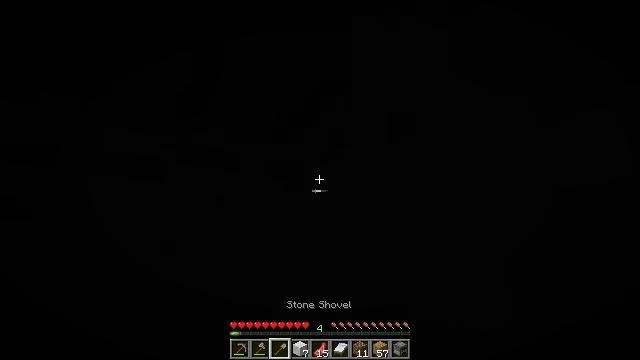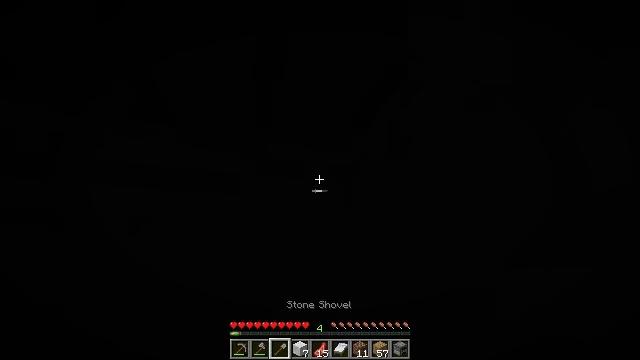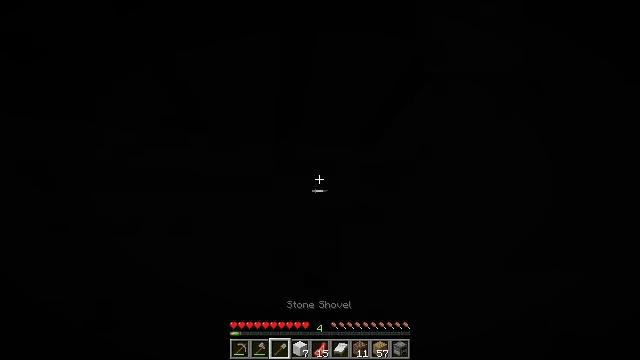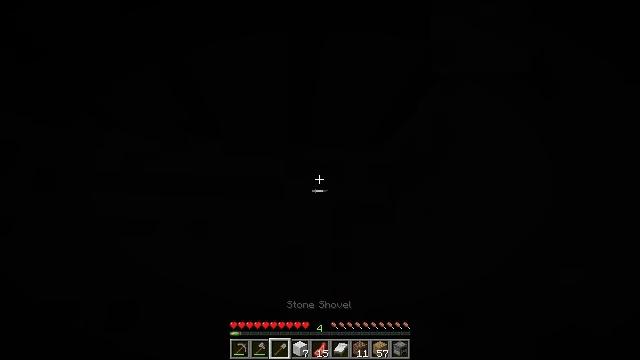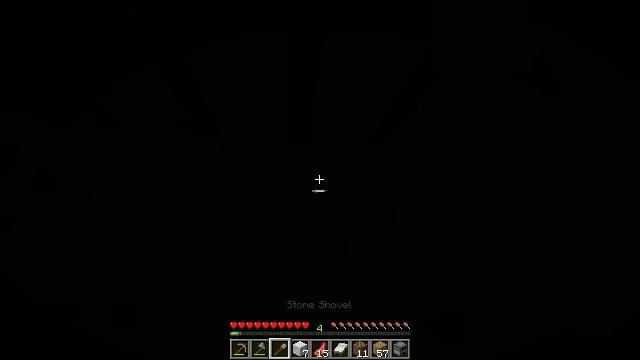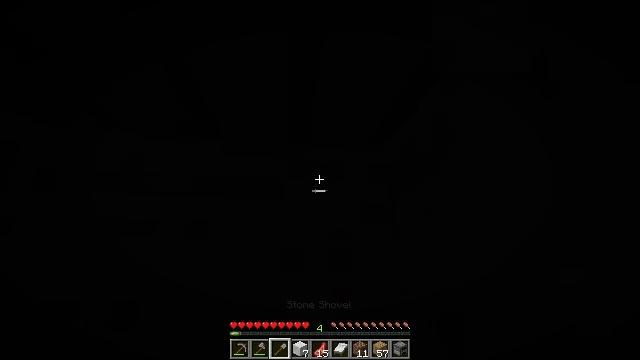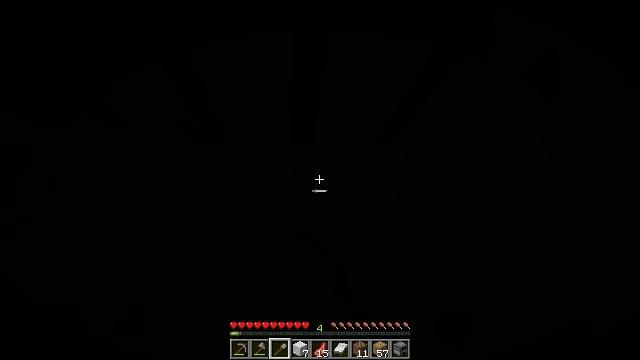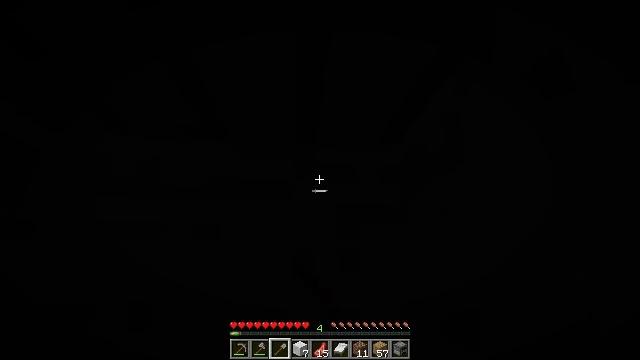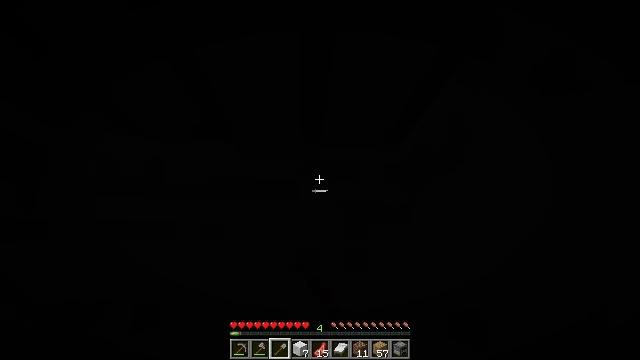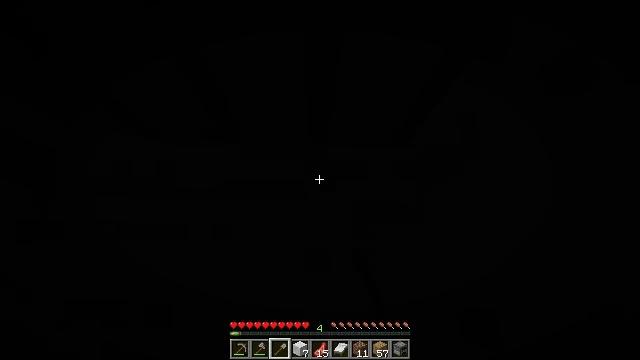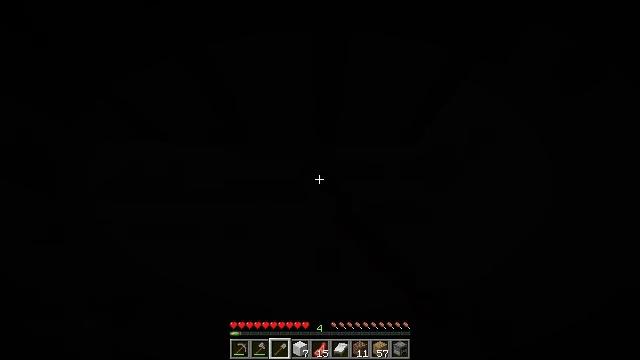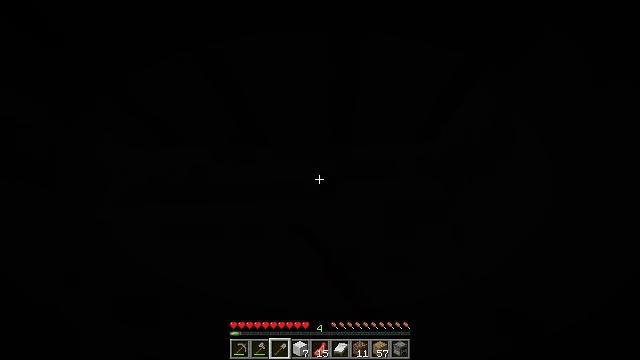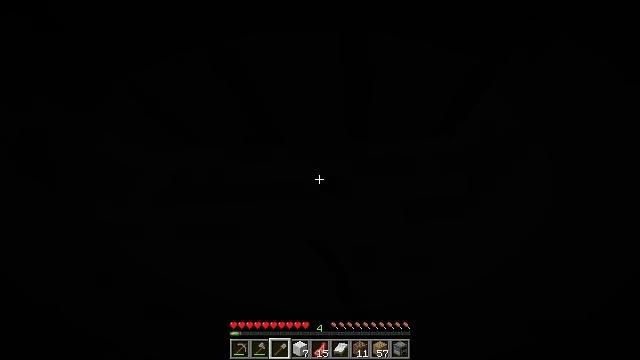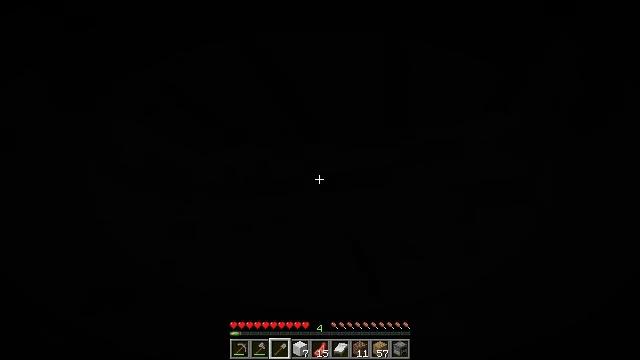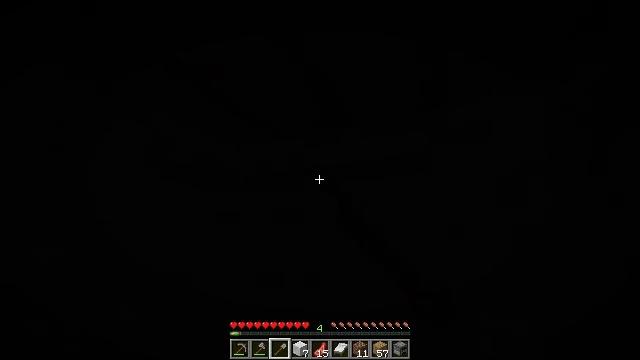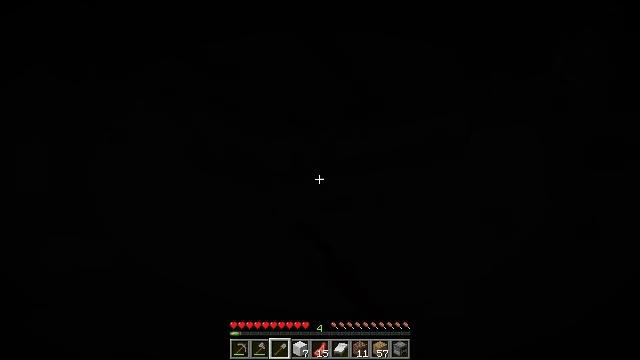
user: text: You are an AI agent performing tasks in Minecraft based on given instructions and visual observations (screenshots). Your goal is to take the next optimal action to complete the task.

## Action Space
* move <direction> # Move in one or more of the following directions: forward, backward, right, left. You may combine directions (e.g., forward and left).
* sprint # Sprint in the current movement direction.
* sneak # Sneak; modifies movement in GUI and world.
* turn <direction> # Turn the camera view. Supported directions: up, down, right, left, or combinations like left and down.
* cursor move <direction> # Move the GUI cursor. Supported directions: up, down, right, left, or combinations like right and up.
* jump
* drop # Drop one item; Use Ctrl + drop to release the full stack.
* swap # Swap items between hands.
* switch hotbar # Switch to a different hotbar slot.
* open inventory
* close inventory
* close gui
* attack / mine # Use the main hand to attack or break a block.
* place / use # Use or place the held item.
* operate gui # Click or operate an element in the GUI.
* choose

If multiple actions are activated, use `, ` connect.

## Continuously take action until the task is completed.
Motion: motion action
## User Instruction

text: Recycle the crafting table.
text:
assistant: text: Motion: turn left, attack / mine
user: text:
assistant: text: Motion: turn left, attack / mine
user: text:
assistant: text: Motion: turn left, attack / mine
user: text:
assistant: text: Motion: attack / mine
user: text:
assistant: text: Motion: attack / mine
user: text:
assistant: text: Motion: turn left, attack / mine
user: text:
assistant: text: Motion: attack / mine
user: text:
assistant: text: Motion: turn left, attack / mine
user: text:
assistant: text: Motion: turn left, attack / mine
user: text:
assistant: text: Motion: turn left, attack / mine
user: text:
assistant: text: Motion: turn left, attack / mine
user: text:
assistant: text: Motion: turn left, attack / mine
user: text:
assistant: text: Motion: turn left and down, attack / mine
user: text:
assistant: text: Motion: turn left and down, attack / mine
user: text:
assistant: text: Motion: turn left and down, attack / mine
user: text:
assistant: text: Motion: turn left and down, attack / mine
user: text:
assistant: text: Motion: turn left, attack / mine
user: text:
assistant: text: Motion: turn left and down, attack / mine
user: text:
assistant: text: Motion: turn left, attack / mine
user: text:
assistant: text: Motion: turn left, attack / mine
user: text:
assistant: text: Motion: turn left, attack / mine
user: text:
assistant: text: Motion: turn left, attack / mine
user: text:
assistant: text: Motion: turn up
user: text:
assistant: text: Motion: no_op
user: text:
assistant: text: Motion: no_op
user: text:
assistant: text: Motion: no_op
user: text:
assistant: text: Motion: no_op
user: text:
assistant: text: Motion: no_op
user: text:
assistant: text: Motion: turn up
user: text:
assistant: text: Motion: turn right and up